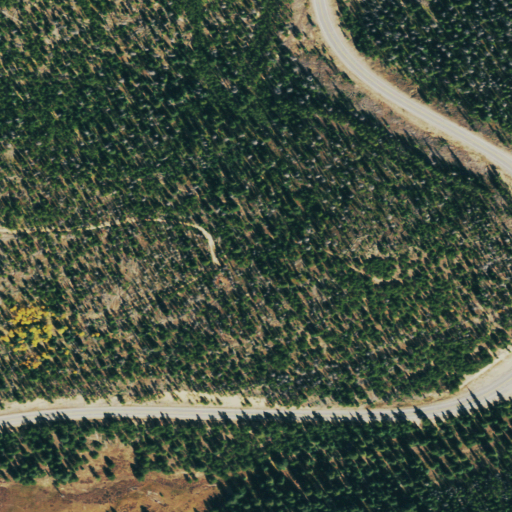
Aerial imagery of gap in Colorado named Willow Creek Pass containing evergreen forest, open development, medium intensity development, low intensity development, and shrub